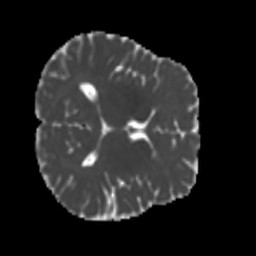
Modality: MD
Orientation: axial
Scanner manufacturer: siemens
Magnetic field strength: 3 T
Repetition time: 4 s
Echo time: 0.0594 s